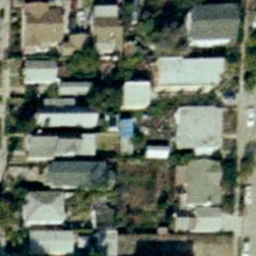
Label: denseresidential